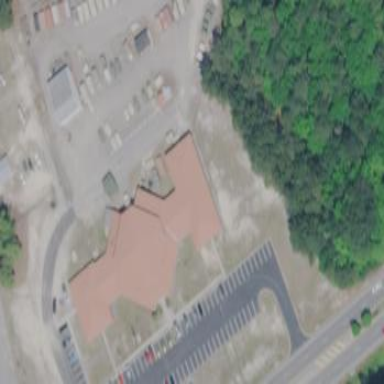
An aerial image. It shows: Military building in military land use area.